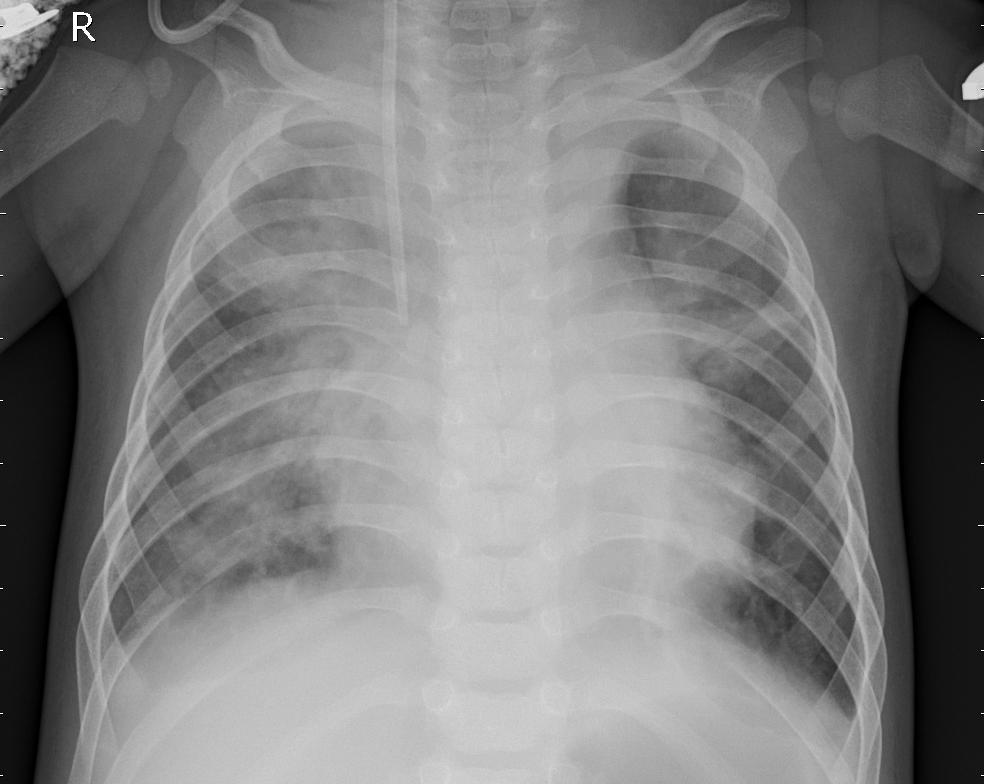
Diagnosis: PNEUMONIA